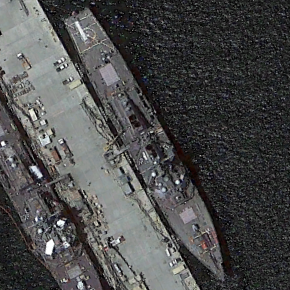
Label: destroyer